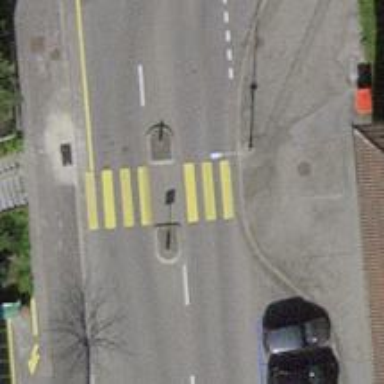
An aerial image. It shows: Uncontrolled crossing with zebra marking and island in the middle.